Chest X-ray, PA view. Patient: 28 years old, sex M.
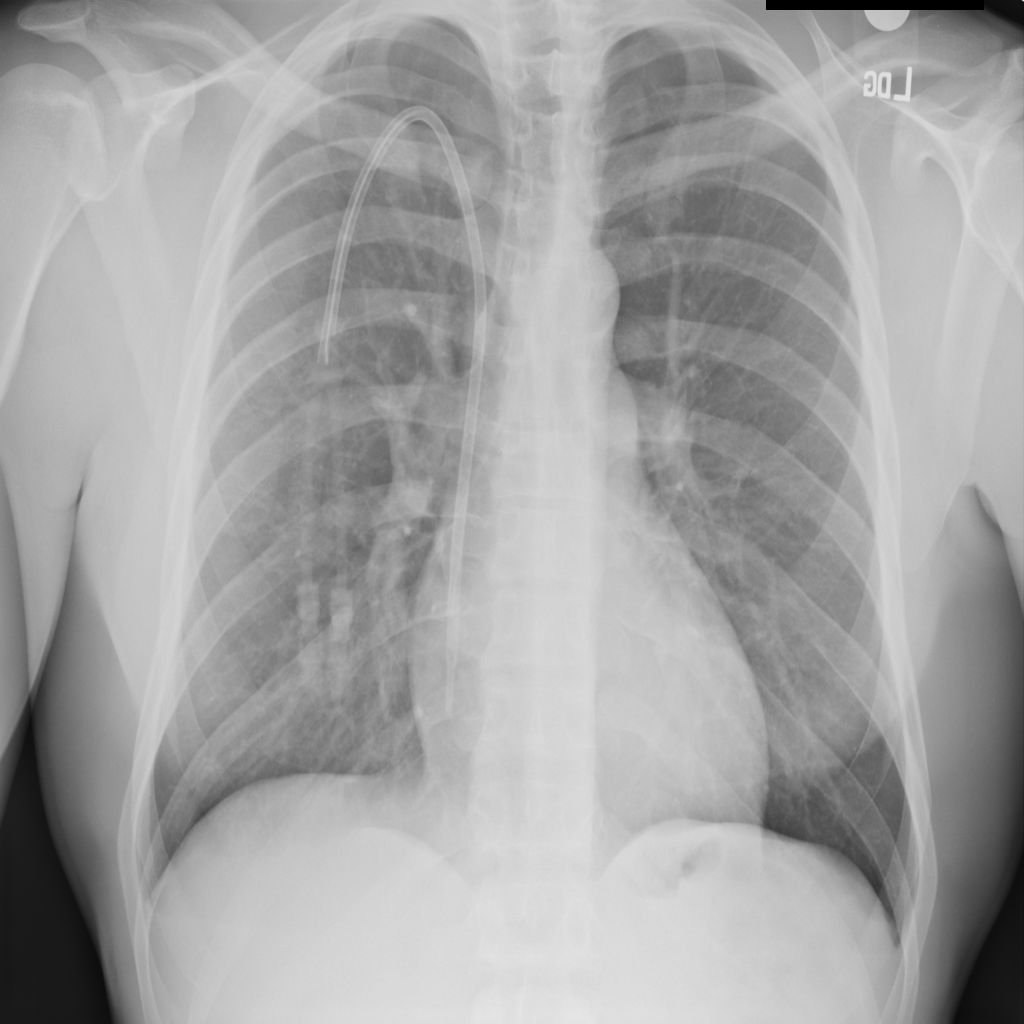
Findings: No Finding